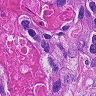
Metastatic tissue present: yes